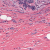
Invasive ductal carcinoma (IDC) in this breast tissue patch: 1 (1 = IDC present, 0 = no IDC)